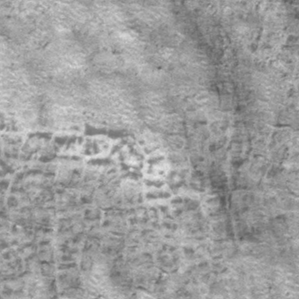
Label: frost